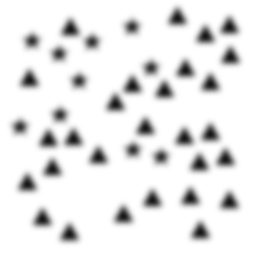
Squares: 0
Triangles: 28
Stars: 10
Total shapes: 38